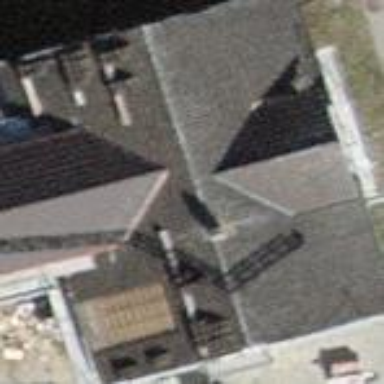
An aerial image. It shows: Simple and straightforward house.